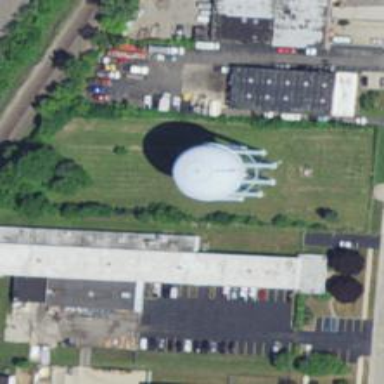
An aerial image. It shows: Water tower that is man-made.